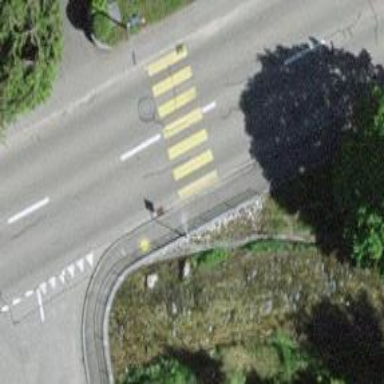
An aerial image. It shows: Marked crossing on the road.